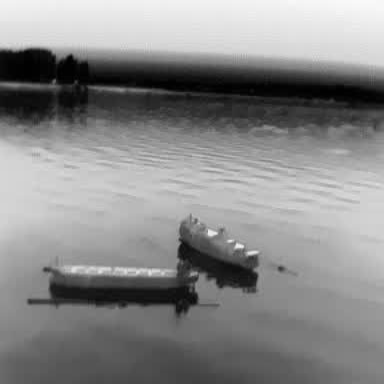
There are two objects shown in the infrared image, including a container_ship, and a liner.